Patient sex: M
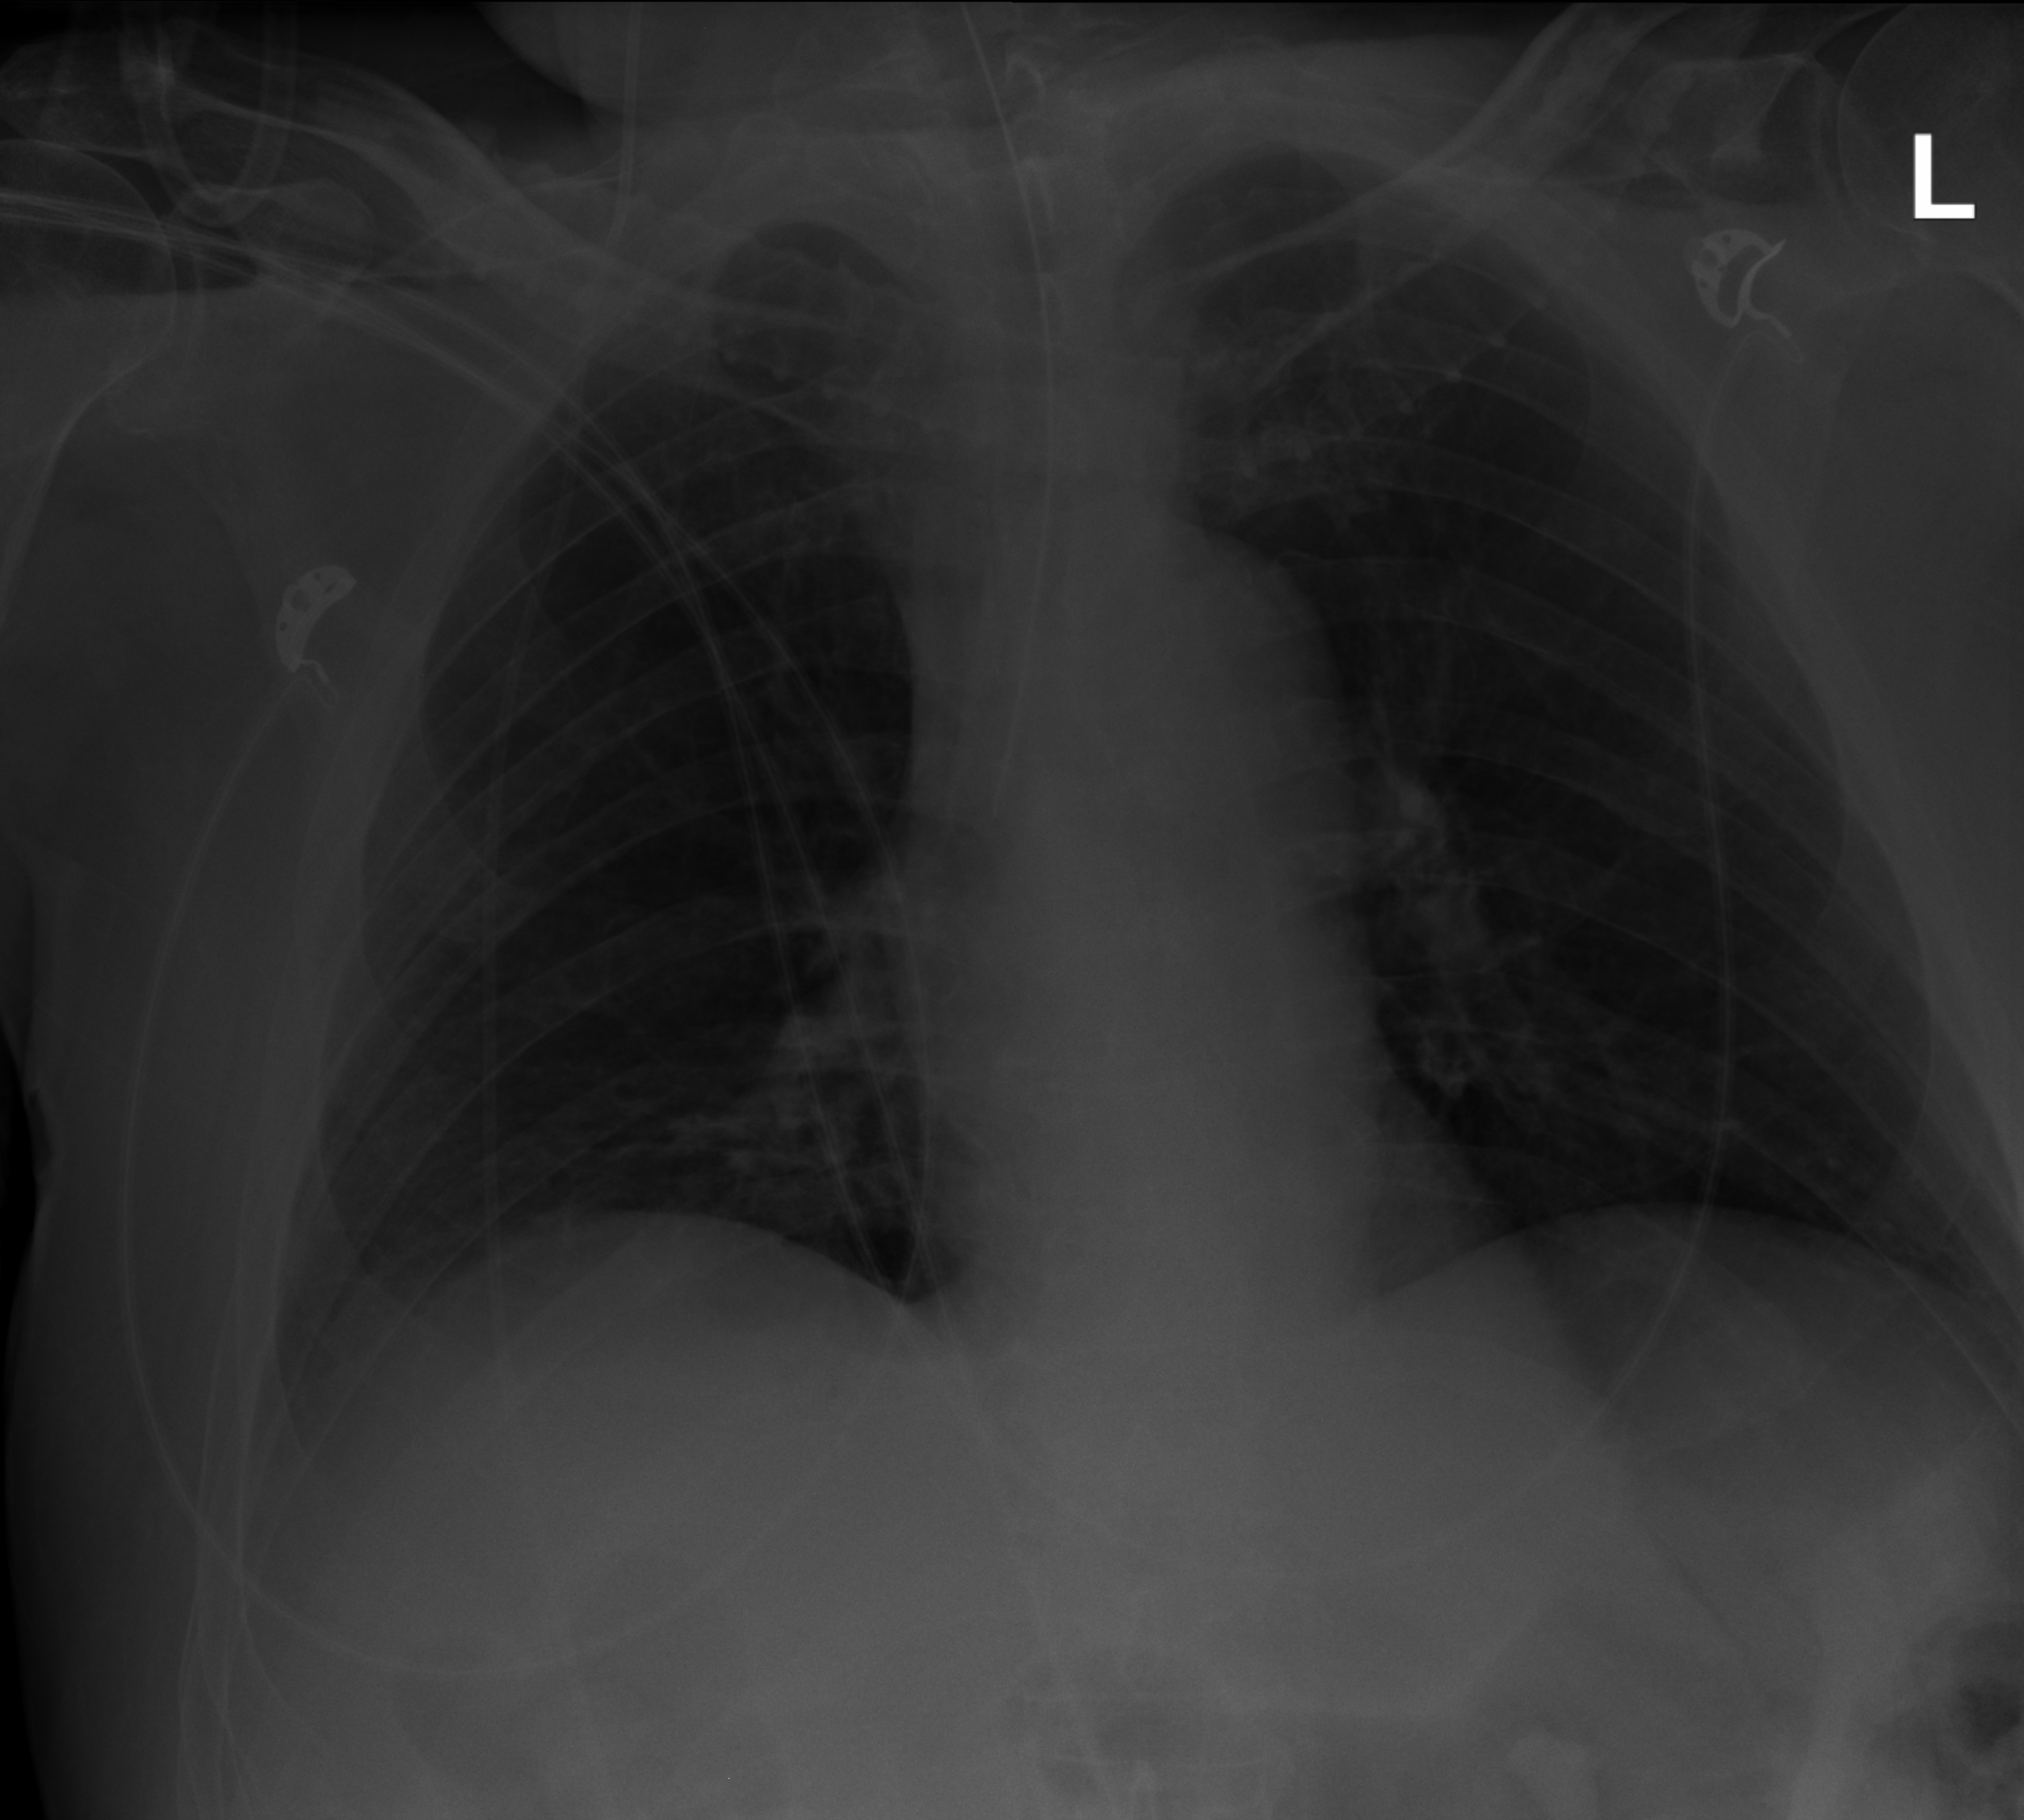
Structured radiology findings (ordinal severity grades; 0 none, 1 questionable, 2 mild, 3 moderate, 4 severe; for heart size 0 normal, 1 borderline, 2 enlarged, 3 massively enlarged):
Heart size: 0
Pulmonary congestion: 0
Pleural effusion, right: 2
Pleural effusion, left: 0
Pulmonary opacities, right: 0
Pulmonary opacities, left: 0
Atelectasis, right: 2
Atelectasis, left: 0